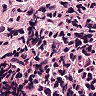
Metastatic tissue present: yes